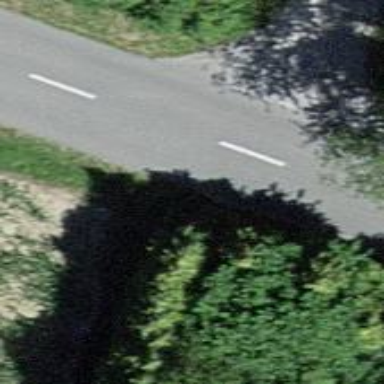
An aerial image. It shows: Tertiary road with asphalt surface.